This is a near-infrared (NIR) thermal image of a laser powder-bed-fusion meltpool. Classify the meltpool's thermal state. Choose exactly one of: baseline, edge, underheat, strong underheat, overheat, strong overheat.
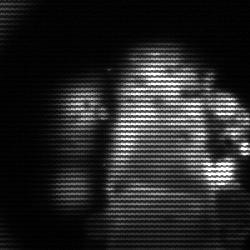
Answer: strong underheat